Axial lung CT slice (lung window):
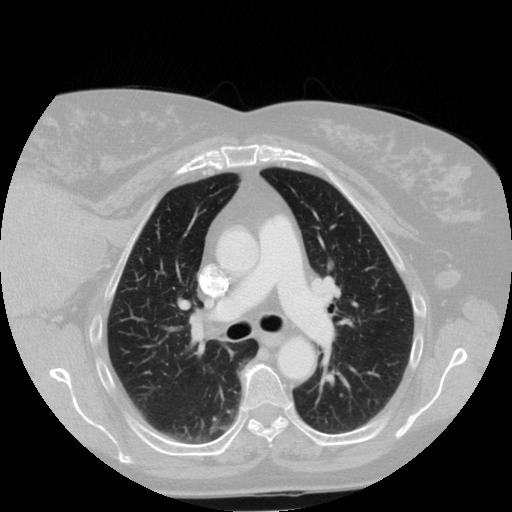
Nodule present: no